Question: I have designed a calendar.I have to open a dialog after selecting the dates.I used a filter option to select the dates. It is working fine. But the issue is dialog is opened for the inactive dates too. I want to open only for the available dates. Any suggestions?
the sample is in the <URL>
'''
jQuery("#calendar").selectable({
filter: ".available",
stop: function() {
jQuery( ".ui-selected", this ).each(function() {
result.push( this.id);
});
var width = 250;
var height = 270;
jQuery('#dialog').dialog({
modal: true,
height:height,
width:width,
resizable: false,
draggable: false,
dialogClass: "flora"
});
jQuery('.flora.ui-dialog').css({ position:"absolute",top:"596px"});
}
});
'''

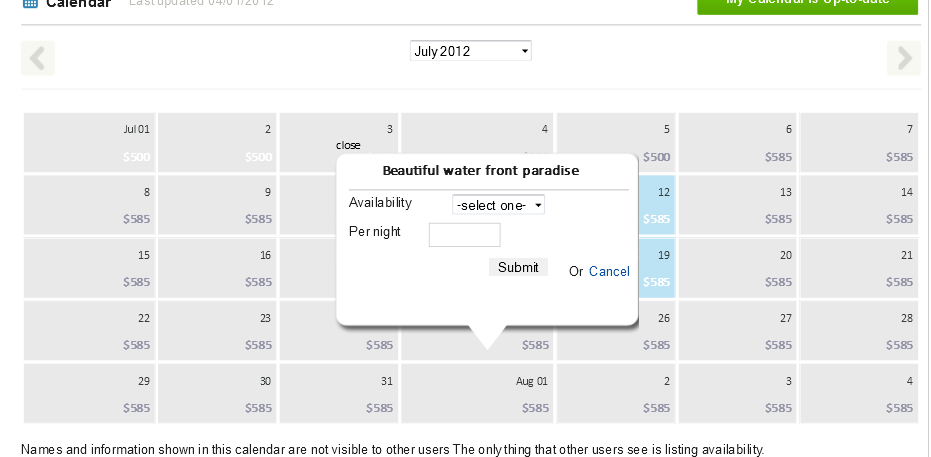
Answer: Try this. It works on my machine.
<URL>
The change I have made is to use the 'cancel' <URL>.
It will prevent the selection to start if you click on an element that matches the selector passed to the cancel option.
'''
jQuery("#calendar").selectable({
filter: ".available",
cancel: ".disabled", // this is the important piece
stop: function() {
// remaining code
}
'''